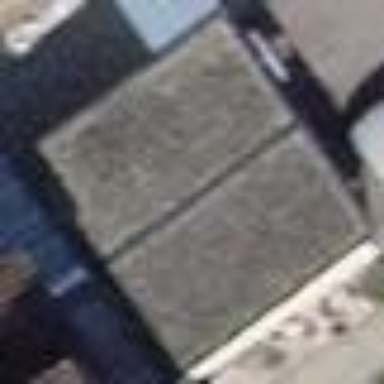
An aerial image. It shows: Group of garages.